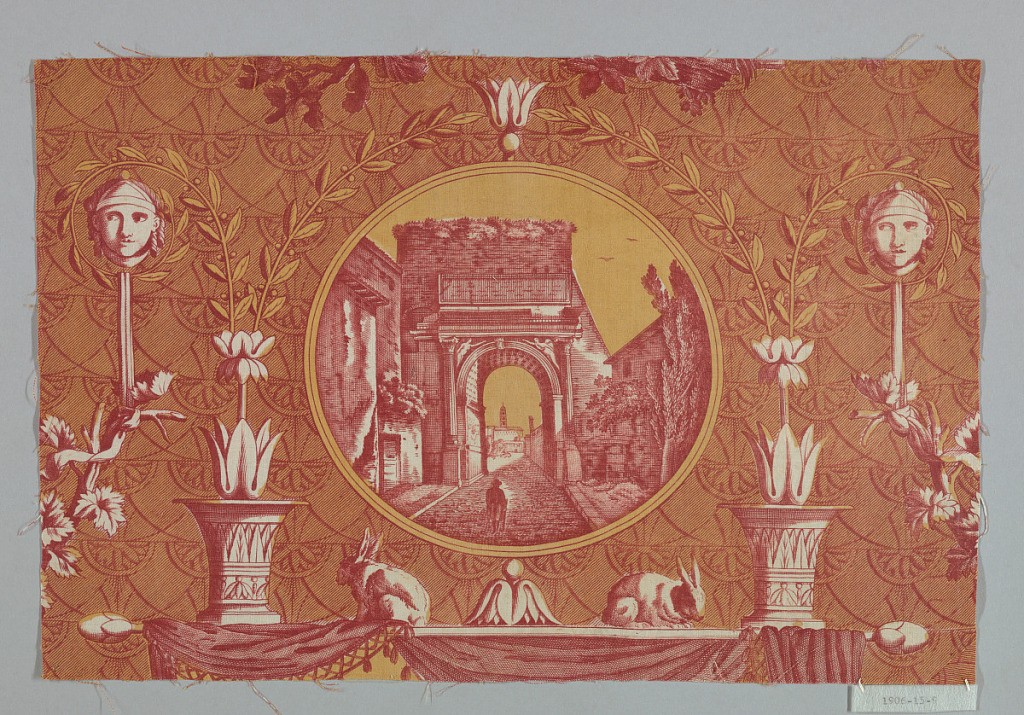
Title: Scènes romaines
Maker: Bartolomeo Pinelli, Italian, 1781–1835
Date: ca. 1811
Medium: cotton Technique: printed on plain weave
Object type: Fragment
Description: Fragment shows round medallion containing a street scene with a figure walking toward a Classical-style archway.  Surrounding the medallion are urns, masks, rabbits, acanthus leaves and drapery. In red and yellow on white ground.